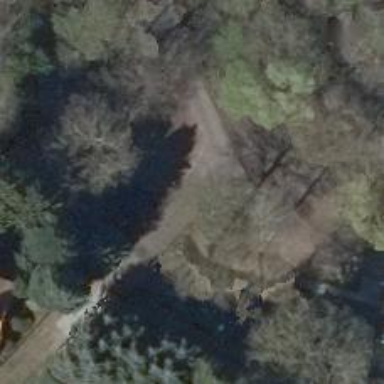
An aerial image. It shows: Paved driveway designated as service road.